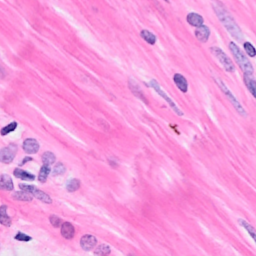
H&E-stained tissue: Breast